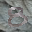
Label: 8